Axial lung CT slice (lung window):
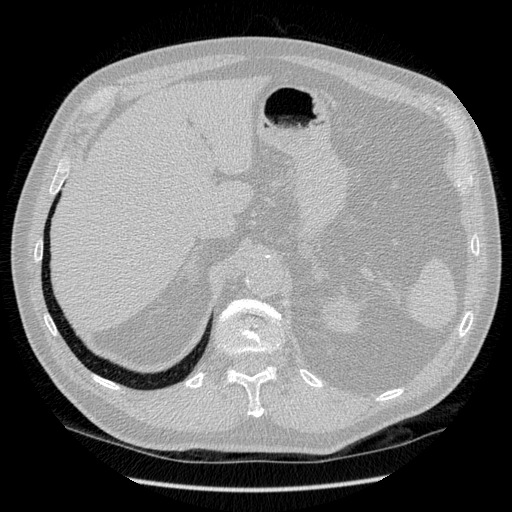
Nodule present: no